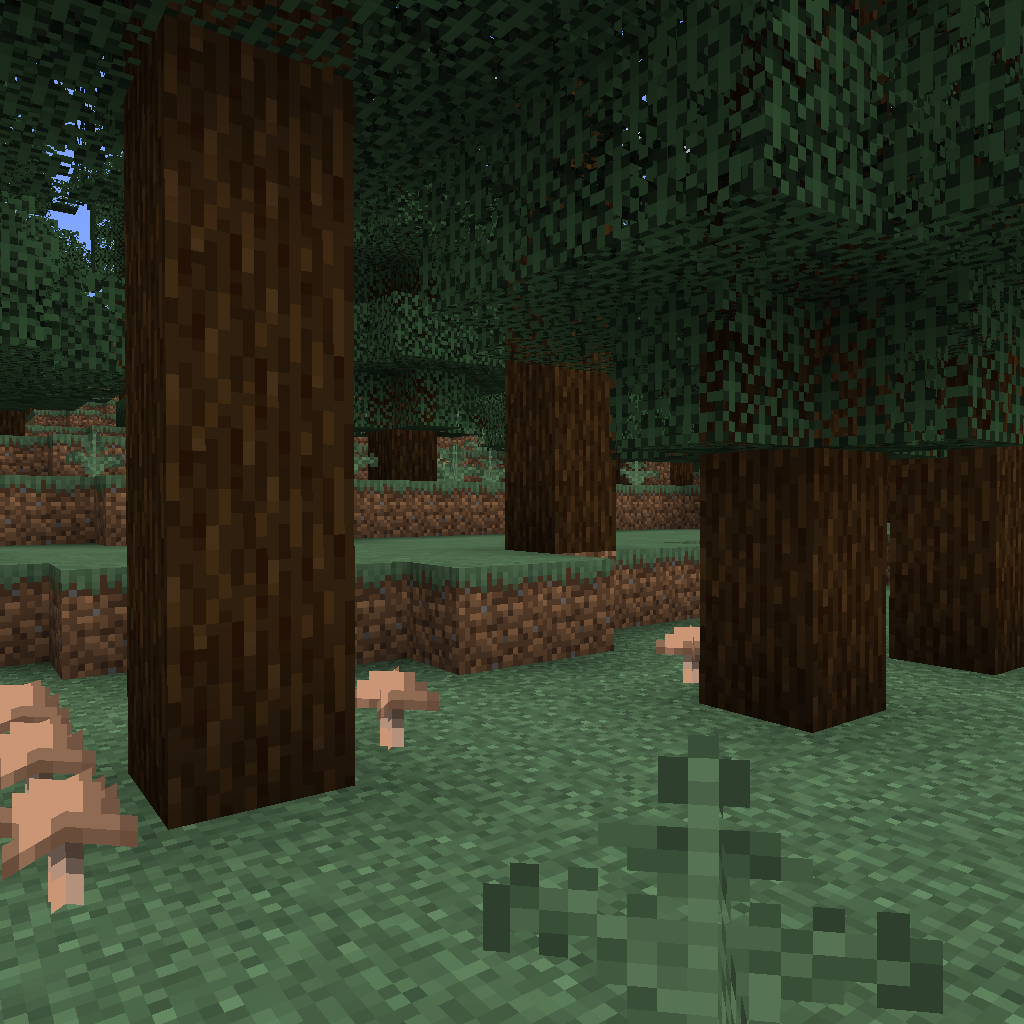
up close taiga trees